Field crop: maize
Growth stage: 2
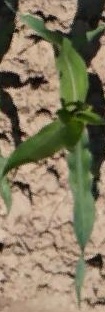
Species: maize